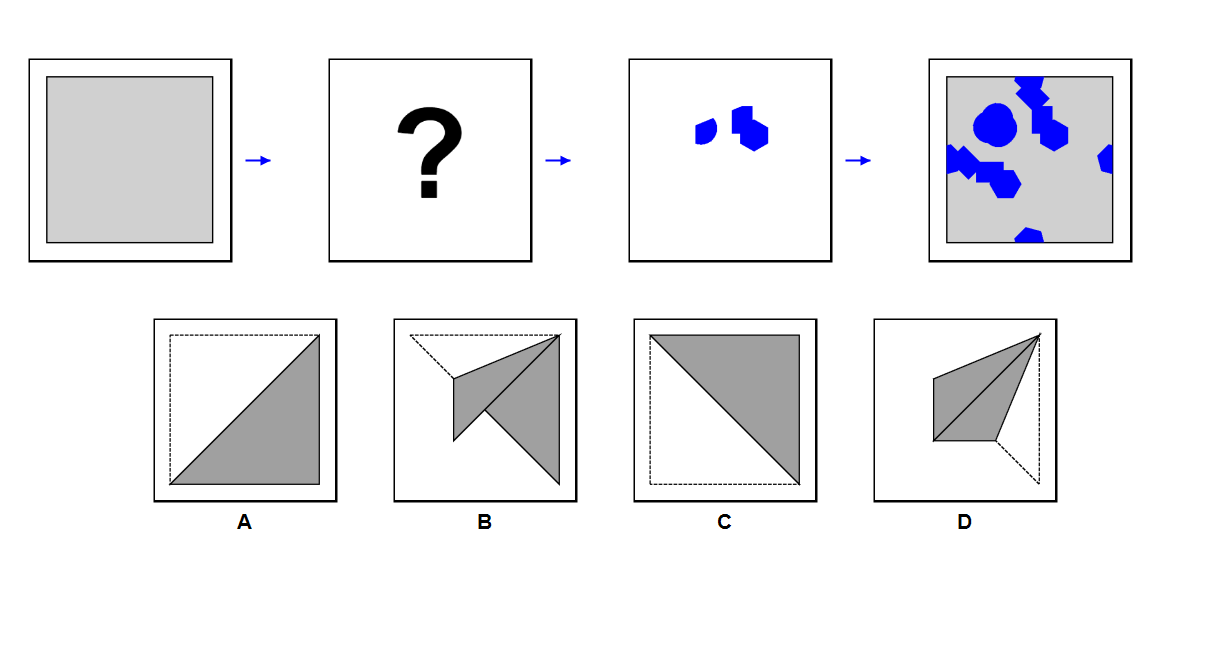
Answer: A